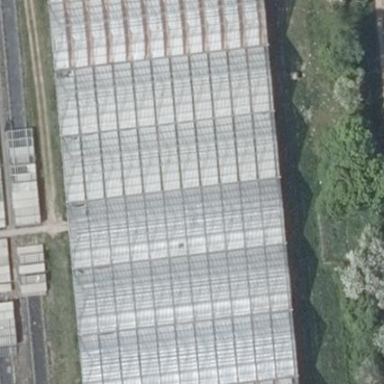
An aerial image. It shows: Greenhouse.